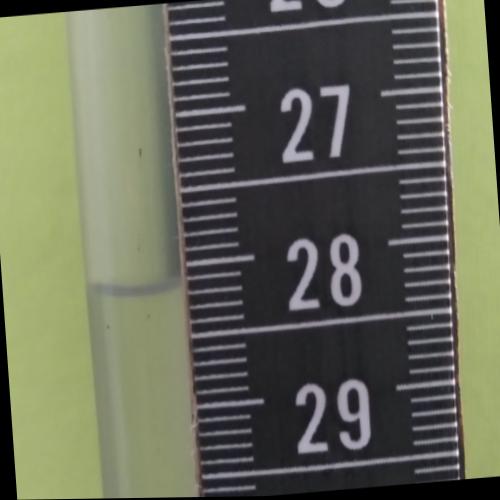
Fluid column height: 28.2 cm